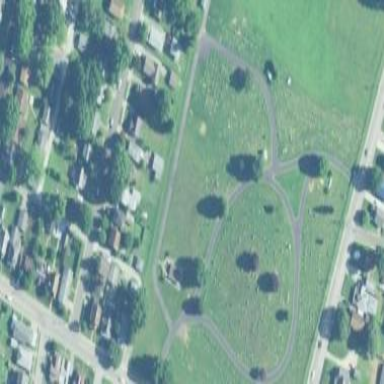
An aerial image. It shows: Graveyard.